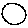
Label: circle